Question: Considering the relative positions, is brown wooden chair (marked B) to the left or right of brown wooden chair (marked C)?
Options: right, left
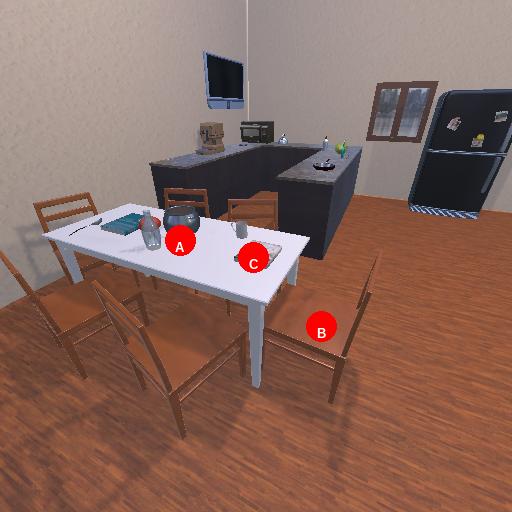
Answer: right